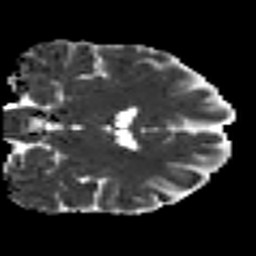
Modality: MD
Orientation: coronal
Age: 42
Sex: female
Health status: healthy
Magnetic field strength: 3 T
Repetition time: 8.4 s
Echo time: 0.0926 s